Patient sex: M
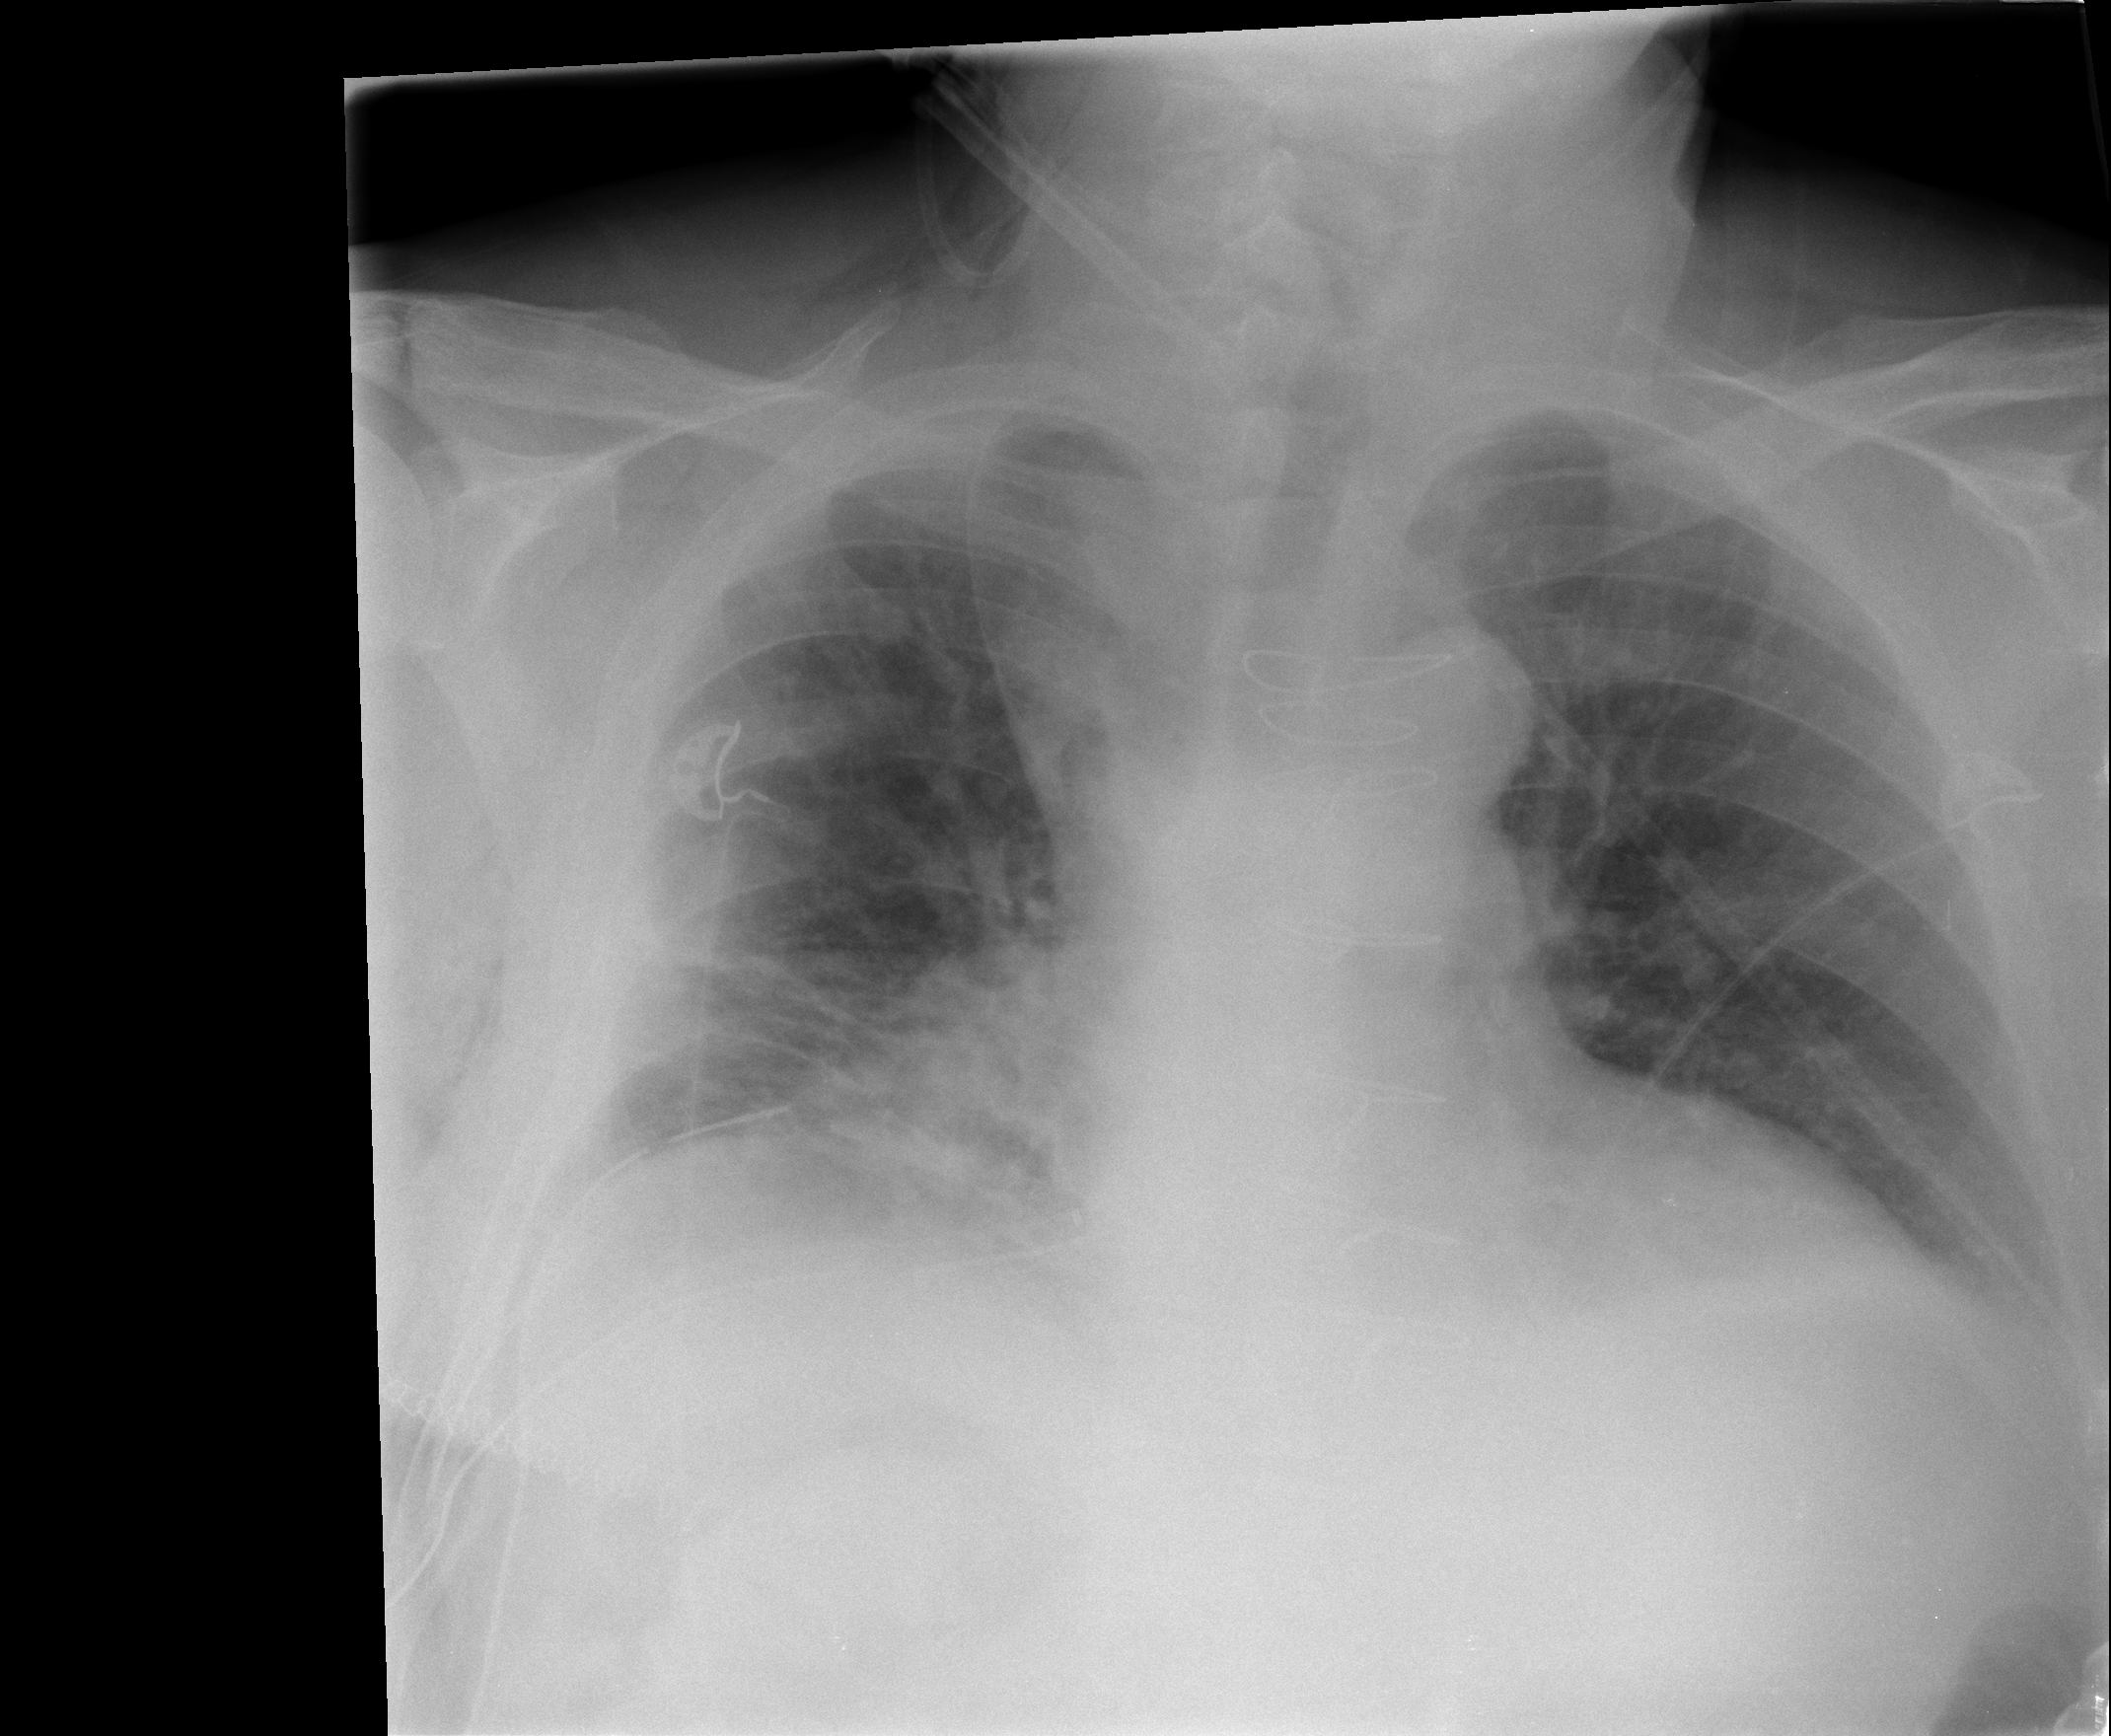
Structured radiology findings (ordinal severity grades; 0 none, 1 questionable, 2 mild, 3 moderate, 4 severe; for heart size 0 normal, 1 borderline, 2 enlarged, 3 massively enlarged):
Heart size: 1
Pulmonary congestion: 0
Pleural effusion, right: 0
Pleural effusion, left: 1
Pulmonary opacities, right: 2
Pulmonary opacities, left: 0
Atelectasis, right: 2
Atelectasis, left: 2